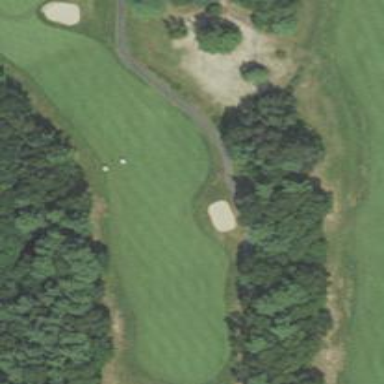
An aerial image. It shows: Asphalt service road that appears to be golf cart path.